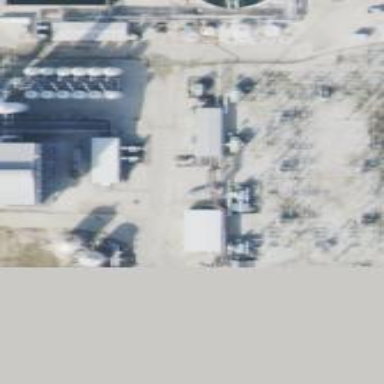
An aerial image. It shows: Outdoor industrial power substation enclosed by fence.